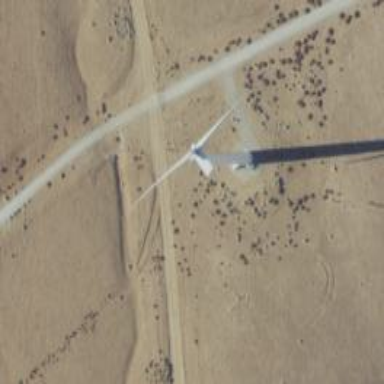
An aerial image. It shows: Wind turbine generator that utilizes wind as its source for generating electricity. It is of the horizontal axis type.